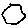
Label: hexagon